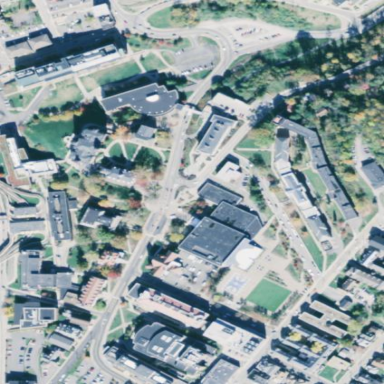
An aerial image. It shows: University.